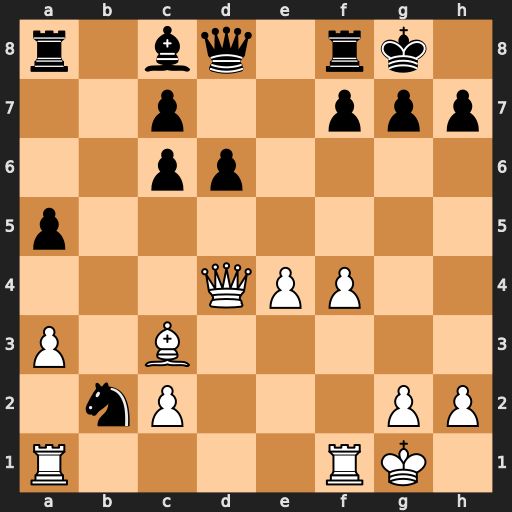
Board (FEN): r1bq1rk1/2p2ppp/2pp4/p7/3QPP2/P1B5/1nP3PP/R4RK1
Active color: w
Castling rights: -
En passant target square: -
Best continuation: Qxg7#